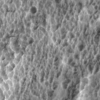
Label: not_dusty